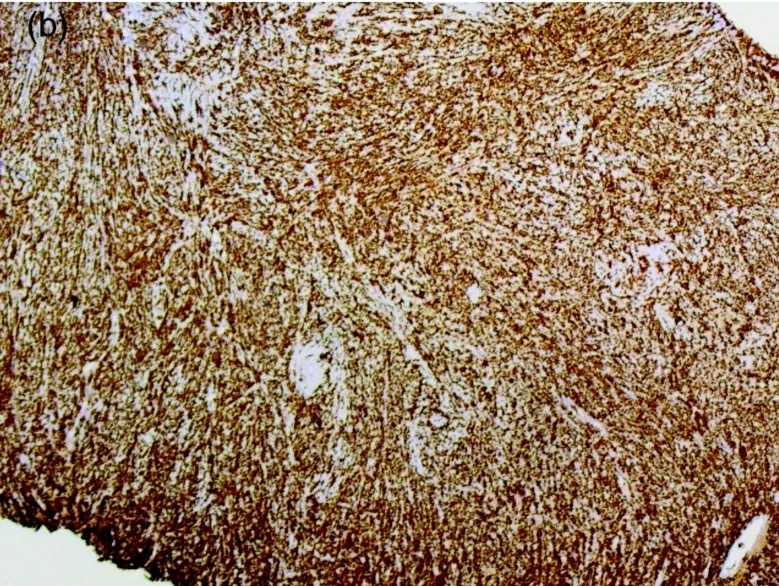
(b) Ki-67 stain (4x original magnification). Malignant lymphoid cells stained heavily with a Ki-67 index of 100.
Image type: pathology (immunostaining)